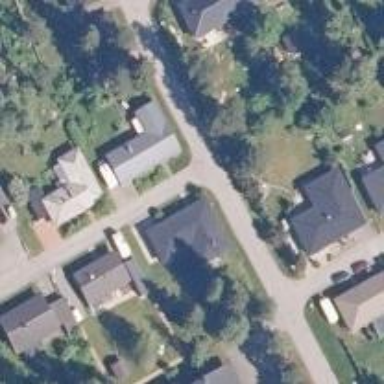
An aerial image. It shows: Residential road.